Interaction volume radius: 5 \u00c5
Interaction volume height: 15 \u00c5
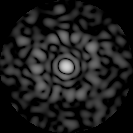
Disorder parameter: 0.8679